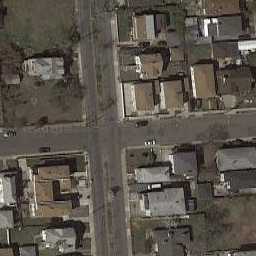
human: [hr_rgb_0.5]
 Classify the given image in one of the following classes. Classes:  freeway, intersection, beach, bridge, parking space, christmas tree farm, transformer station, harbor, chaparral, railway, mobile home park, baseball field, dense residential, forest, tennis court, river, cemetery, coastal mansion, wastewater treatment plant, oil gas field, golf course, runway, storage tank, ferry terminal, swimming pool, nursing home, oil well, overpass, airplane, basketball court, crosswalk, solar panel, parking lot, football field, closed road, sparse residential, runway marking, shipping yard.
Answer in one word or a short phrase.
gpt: intersection